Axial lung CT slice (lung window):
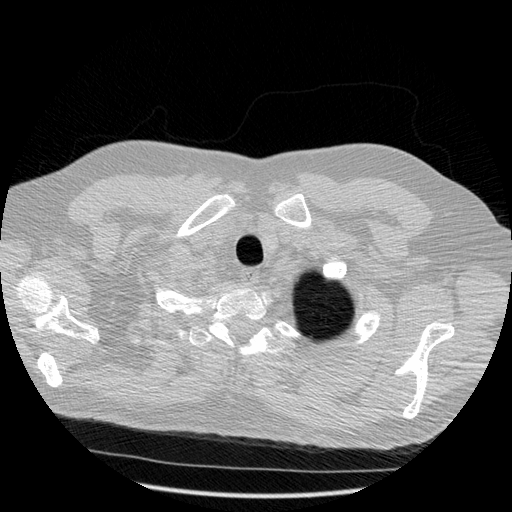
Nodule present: no